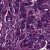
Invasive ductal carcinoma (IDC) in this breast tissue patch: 0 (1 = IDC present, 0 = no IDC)